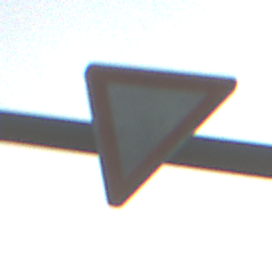
Verkehrszeichen: VorfahrtGewaehren
Umgebung: Outdoor, Special
Tageszeit: SunriseSunset
Wetter: Clear
Licht: Natural
Jahreszeit: NotSpecified
Kontrast: MediumContrast